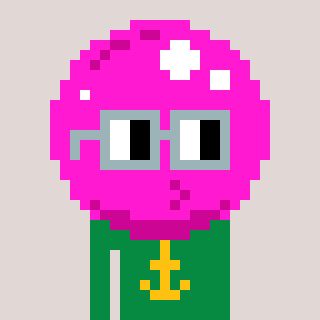
a pixel art character with square dark gray glasses, a bubblegum-shaped head and a green-colored body on a warm background